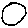
Label: circle